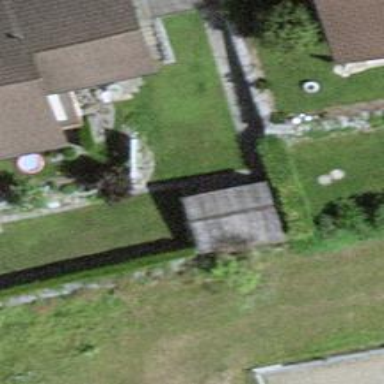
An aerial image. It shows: Hedge acting as barrier.